Question: I am building an app which gets its HTML contents from a web feed (JSON). The length of the pages vary from a single line to hundreds of lines.
Although the UIWebView is perfectly capable of scrolling, I need a UITableView under the UIWebView to display additional menu items. This means that I need the whole view to scroll and not just the UIWebView. This also means that the UIWebView shouldn't scroll at all and that it should scale to the content.

The UIImageView is the header, the UIWebView is the content, the UITableView is the footer menu. The hidden button is there to create the segue to itself.
I resize the UIWebView with this code:
'''
-(void)webViewDidFinishLoad:(UIWebView *)webView{
WebView.frame = CGRectMake(WebView.frame.origin.x, WebView.frame.origin.y, WebView.frame.width, [WebView sizeThatFits:CGSizeZero].height);
}
'''
That works for the UIWebView and it gets correctly resized. The UITableView however is shown over resized UIWebView, it does not get pushed down by the bigger UIWebView at all.
Secondly, this view has a Segue to itself (its like a wiki structure with internal references), which works like a charm. But when I go back a page the UIWebView stays its original size again, it doesn't get resized. The segue makes the app forget the new size of the UIWebView somehow.
As you can see I'm struggling with this, everything seems so static and absolute while i need some 'relative positioning'. But then again I'm new to iOS programming and thinking like a webdeveloper. Why doesn't the segue remember the UIWebView height? Why Isnt the UITableView pushed down? What am I missing here? (I must be missing something big right?)
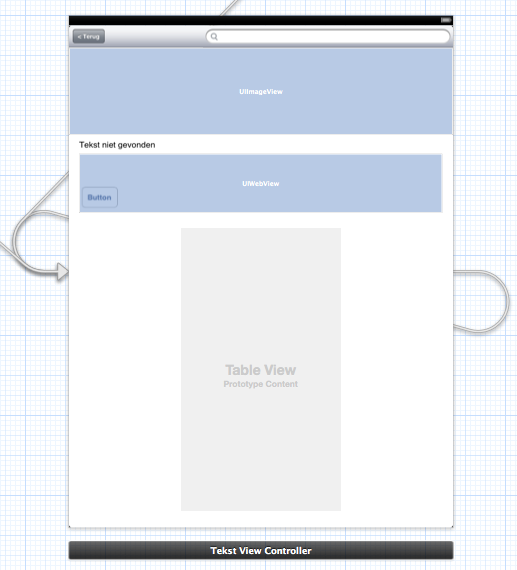
Answer: To adjust 'TableView' as per 'Webview' ,set your 'TableView' 'frame' using 'height' of 'webview' inside the 'webViewDidFinishLoad' itself,
'''
-(void)webViewDidFinishLoad:(UIWebView *)webView{
WebView.frame = CGRectMake(WebView.frame.origin.x, WebView.frame.origin.y, WebView.frame.width, [WebView sizeThatFits:CGSizeZero].height);
TableView.frame = CGRectMake(TableView.frame.origin.x,WebView.frame.size.height + 20.0,TableView.frame.size.width,TableView.frame.size.height); // like this
}
'''